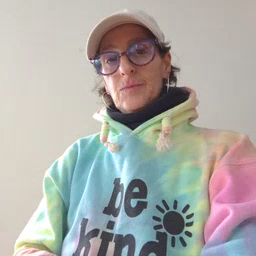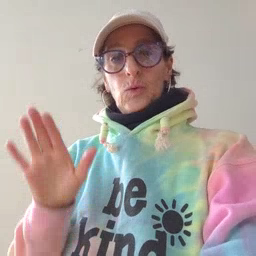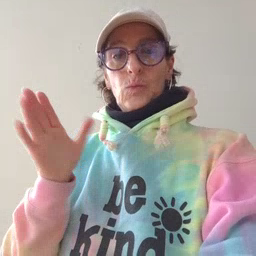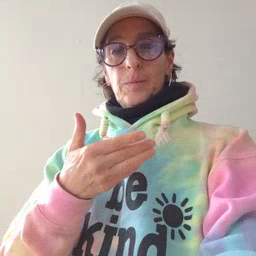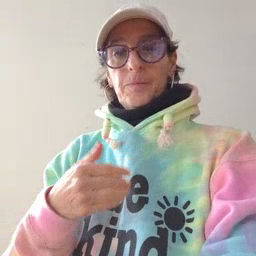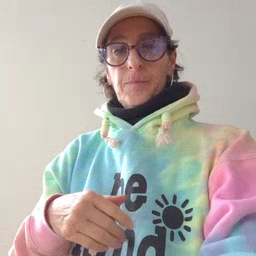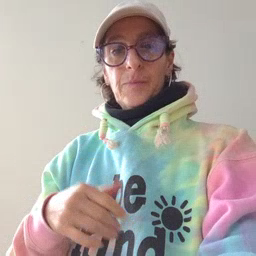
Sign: room